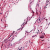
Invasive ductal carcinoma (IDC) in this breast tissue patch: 0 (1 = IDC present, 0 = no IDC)